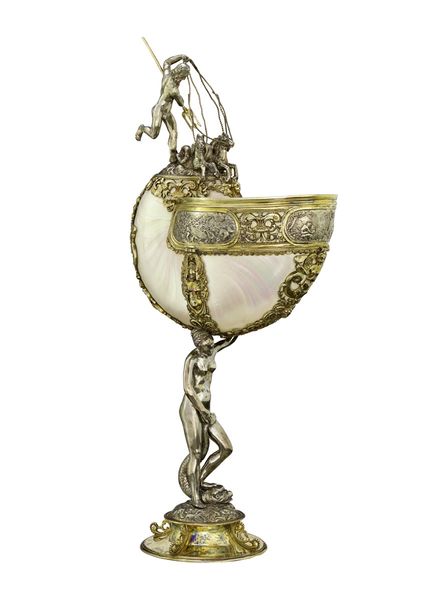
Titel: Nautiluspokal mit Venus und Neptun
Künstler: Thomas Stoer der Ältere
Standort: Hamburg
Institution: Museum für Kunst und Gewerbe Hamburg
Schlagwörter: geschichte, silber, gefolge, ornamente, vergoldet, venus, muschel, nautilus, nautiluspokal, getrieben, neptun, teilvergoldet, schankgeschirr, tafelschmuck, erkammern, raritätenkammern, kuriositätenkammern, gold-, silberschmiedearbeiten, silberschmiedekunst